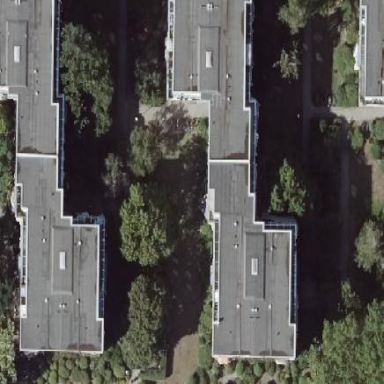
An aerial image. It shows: Flat-roofed apartment building.